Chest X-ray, PA view. Patient: 58 years old, sex M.
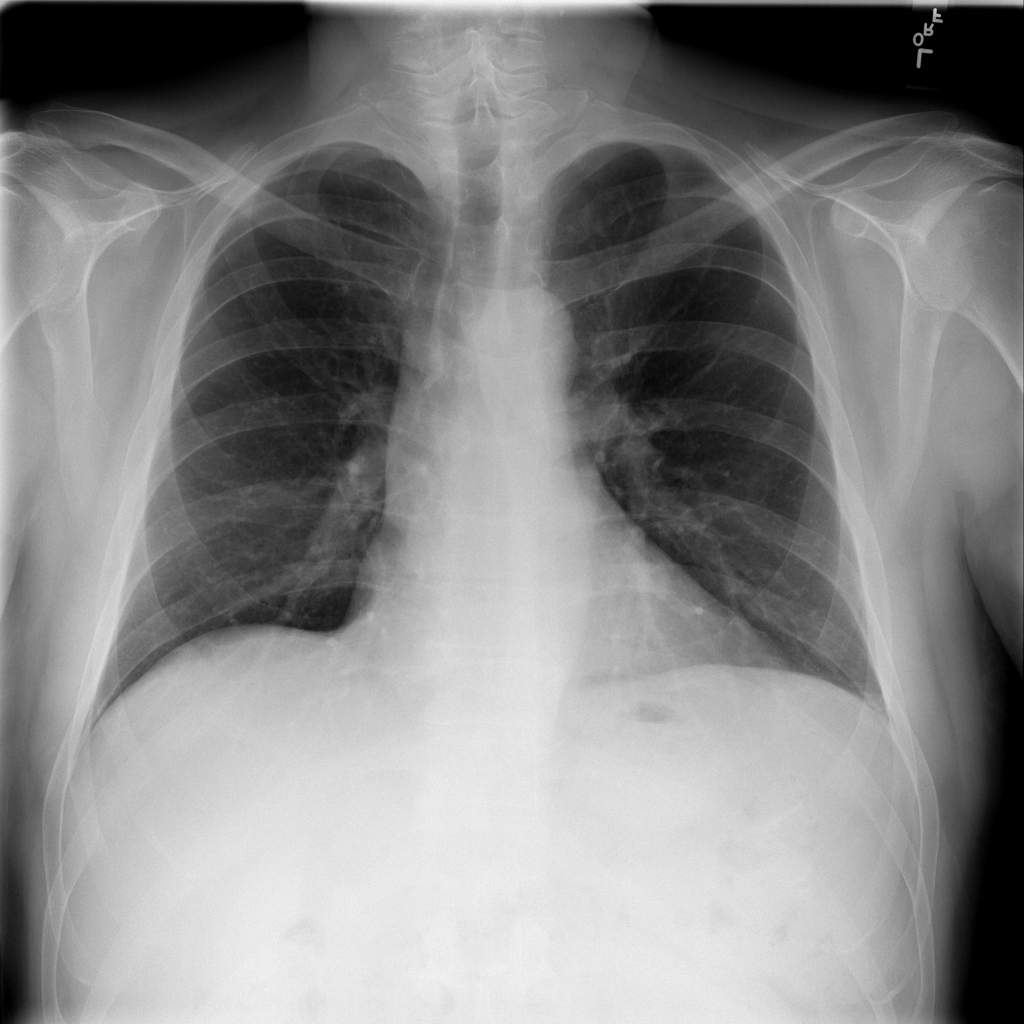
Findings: No Finding